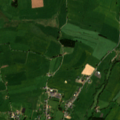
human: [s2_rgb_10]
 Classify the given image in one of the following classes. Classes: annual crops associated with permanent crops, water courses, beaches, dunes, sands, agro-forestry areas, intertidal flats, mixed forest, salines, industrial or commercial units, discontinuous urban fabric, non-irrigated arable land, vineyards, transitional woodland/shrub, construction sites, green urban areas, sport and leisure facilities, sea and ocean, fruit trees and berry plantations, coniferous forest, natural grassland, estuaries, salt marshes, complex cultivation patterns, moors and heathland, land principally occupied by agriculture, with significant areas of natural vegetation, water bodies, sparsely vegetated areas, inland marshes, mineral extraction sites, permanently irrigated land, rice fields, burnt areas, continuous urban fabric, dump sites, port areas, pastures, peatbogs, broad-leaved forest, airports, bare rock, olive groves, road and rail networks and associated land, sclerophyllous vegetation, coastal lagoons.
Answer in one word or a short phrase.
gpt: discontinuous urban fabric, pastures, inland marshes